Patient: sex F, age 68
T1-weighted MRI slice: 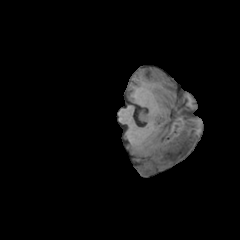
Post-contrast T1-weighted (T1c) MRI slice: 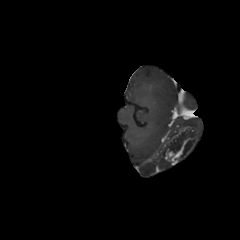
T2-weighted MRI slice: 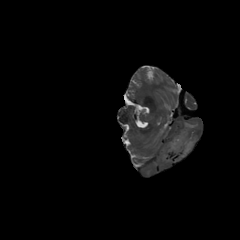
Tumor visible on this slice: yes
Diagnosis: Glioblastoma, IDH-wildtype
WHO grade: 4